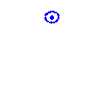
Particle: kaon